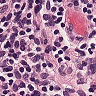
Metastatic tissue present: no